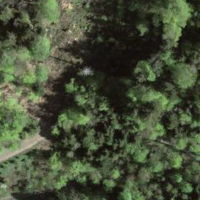
EUNIS habitat code: 43
Species observed at this site:
Petasites albus